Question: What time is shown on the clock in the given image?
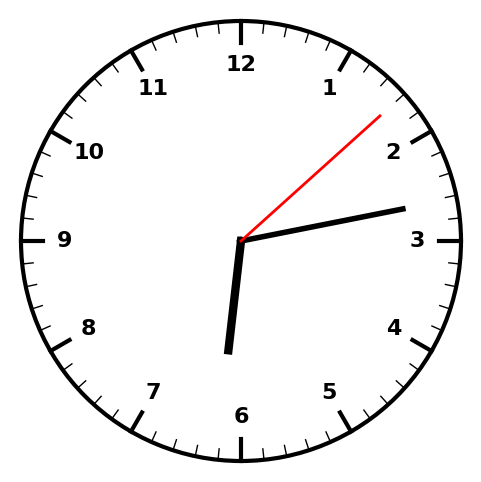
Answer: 06:13:08